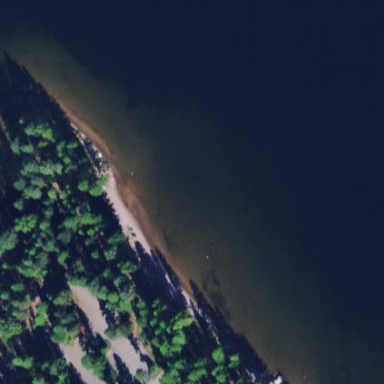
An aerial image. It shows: Beautiful beach with natural surroundings.